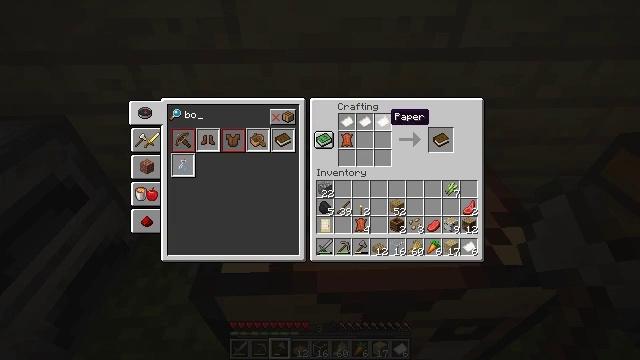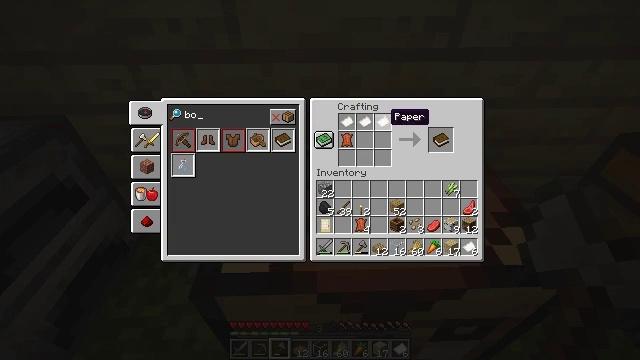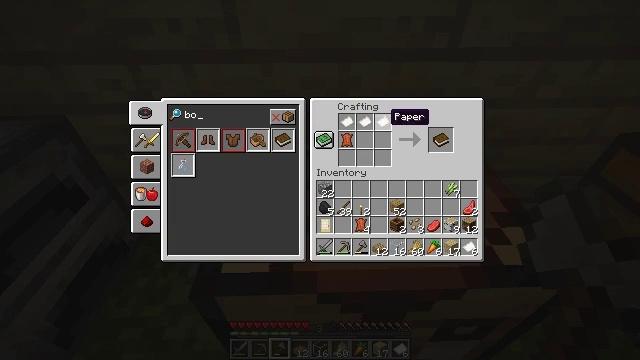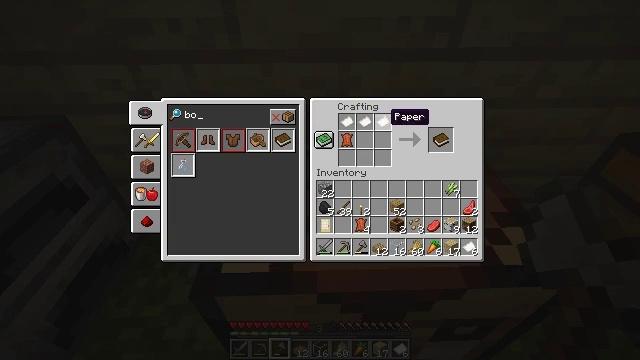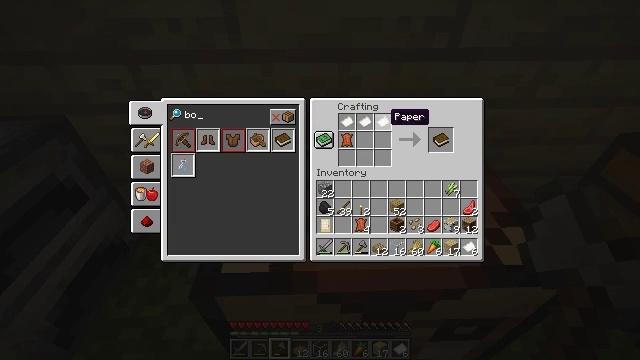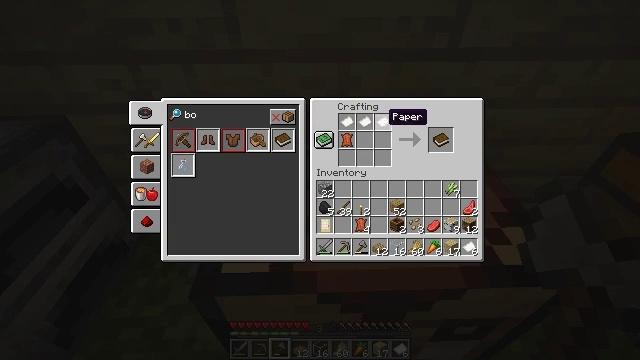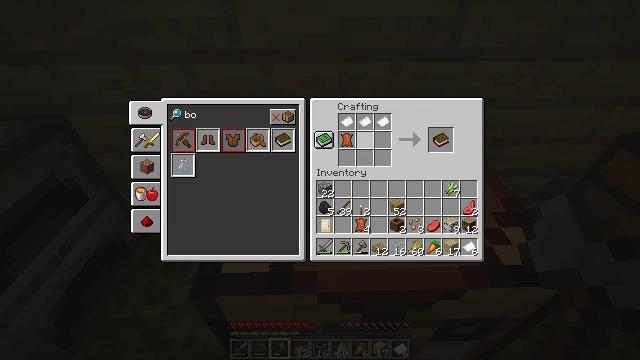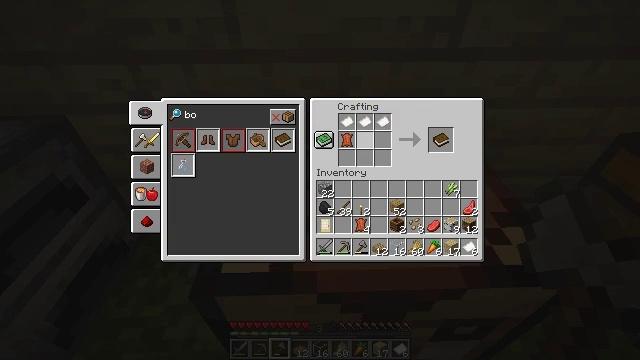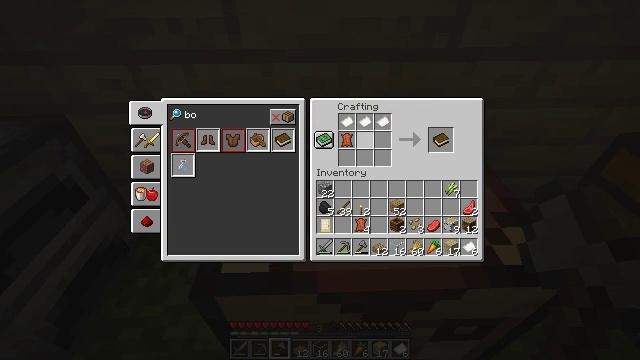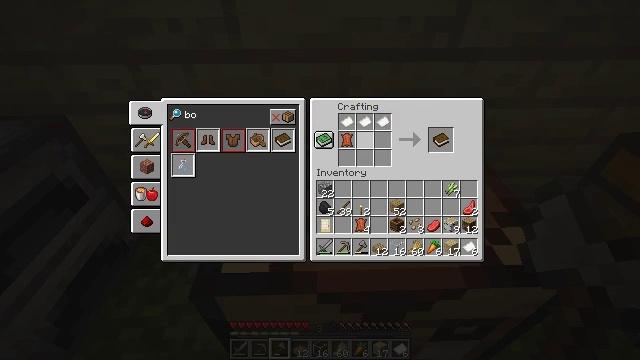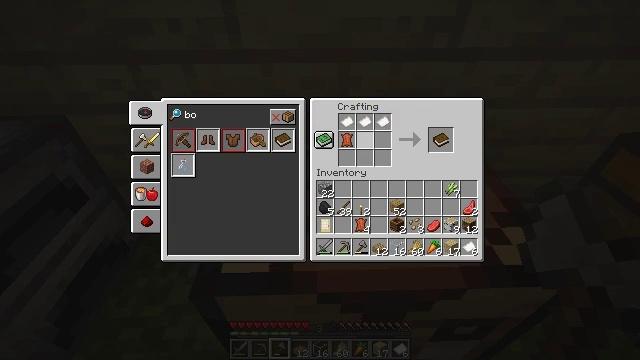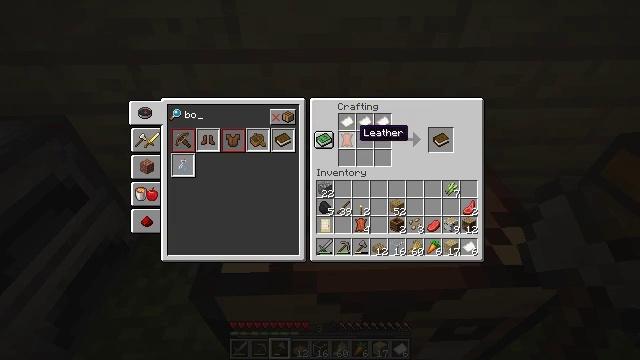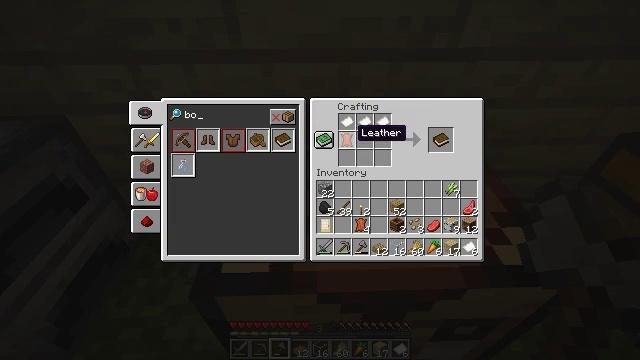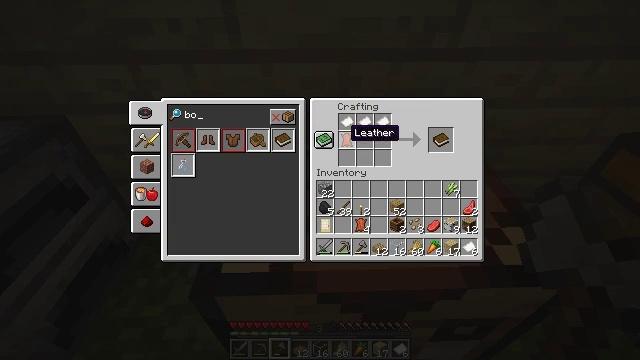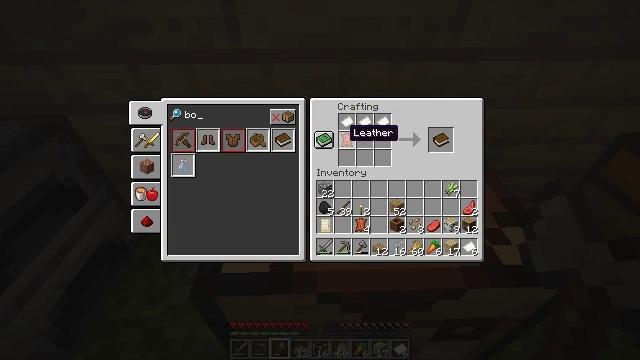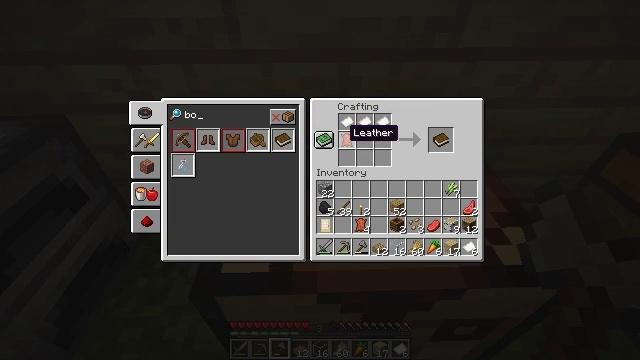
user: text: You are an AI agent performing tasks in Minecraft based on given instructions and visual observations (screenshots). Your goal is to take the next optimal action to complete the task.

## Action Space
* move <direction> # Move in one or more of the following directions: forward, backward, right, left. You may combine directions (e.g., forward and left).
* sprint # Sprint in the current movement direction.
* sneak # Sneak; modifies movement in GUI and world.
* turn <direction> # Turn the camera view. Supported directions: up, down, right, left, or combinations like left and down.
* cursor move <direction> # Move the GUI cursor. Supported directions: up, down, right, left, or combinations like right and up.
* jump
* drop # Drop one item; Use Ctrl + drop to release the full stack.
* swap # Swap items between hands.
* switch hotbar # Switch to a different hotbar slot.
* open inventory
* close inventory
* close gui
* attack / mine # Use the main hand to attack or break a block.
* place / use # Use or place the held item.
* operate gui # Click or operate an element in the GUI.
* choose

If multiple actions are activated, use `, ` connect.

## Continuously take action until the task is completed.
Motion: motion action
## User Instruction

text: Craft a book.
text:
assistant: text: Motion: no_op
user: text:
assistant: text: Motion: no_op
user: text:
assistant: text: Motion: no_op
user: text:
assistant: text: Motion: no_op
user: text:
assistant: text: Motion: no_op
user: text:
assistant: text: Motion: cursor move left and down
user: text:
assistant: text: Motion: cursor move left
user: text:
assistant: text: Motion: no_op
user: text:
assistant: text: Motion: no_op
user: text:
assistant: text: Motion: no_op
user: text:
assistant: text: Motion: no_op
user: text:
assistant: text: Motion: no_op
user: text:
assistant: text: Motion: cursor move left
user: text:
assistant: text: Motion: no_op
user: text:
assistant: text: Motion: no_op
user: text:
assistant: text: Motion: no_op
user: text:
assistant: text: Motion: no_op
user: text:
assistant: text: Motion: no_op
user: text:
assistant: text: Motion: no_op
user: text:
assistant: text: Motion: no_op
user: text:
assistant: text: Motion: no_op
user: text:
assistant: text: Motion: no_op
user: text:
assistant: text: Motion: no_op
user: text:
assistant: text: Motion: no_op
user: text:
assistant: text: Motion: cursor move down
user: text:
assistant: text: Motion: cursor move down
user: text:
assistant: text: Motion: cursor move down
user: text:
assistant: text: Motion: no_op
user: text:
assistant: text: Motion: no_op
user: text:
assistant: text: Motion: cursor move left